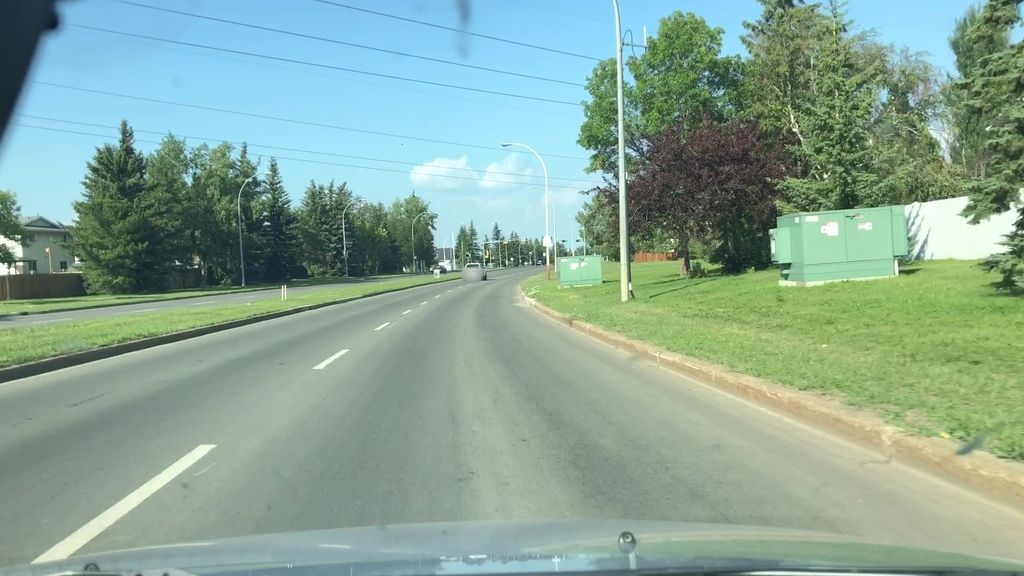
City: edmonton